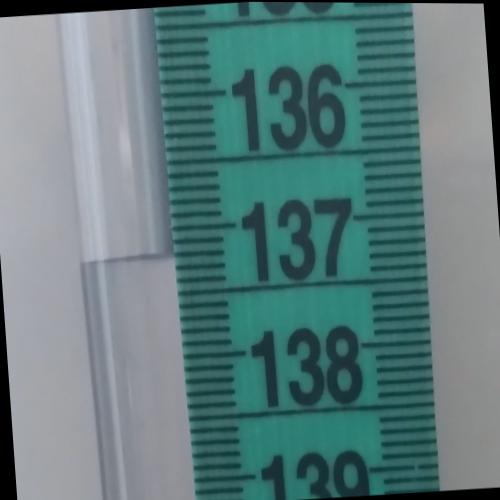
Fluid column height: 137.2 cm